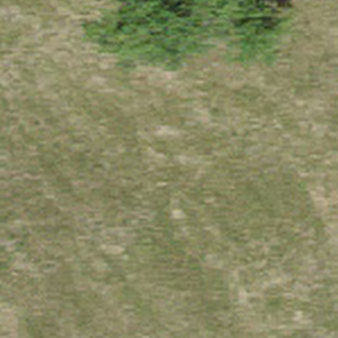
Label: other